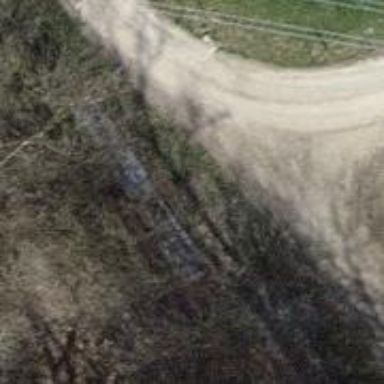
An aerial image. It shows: Gravel track road.